Question: How can I translate to the relational model a weak entity related to another weak entity which is related to the strong one?
I want to translate this ER MODEL to the relational database structure. So, what I'm wondering is whether this is correct:
'''
BOOK_STORE(idBookStore, address);
SECTION(idBookStore, sectionNumber, surface)
WHERE idBookStore REFERS BOOK_STORE;
SHELL(shellNumber, sectionNumber, idBookStore)
WHERE sectionNumber
REFERS TO SECTION and
idBookStore REFERS TO BOOK_STORE.
'''
So my question is: is this correct?

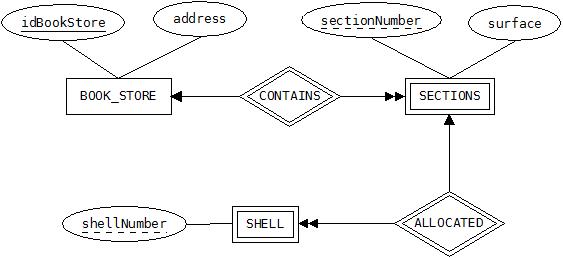
Answer: I would use this create table syntax to implement that ER diagram
'''
CREATE TABLE bookStore (
idBookstore integer,
address text,
PRIMARY KEY(idBookstore)
);
CREATE TABLE section (
idBookstore integer,
sectionNumber integer,
surface text,
FOREIGN KEY (idBookstore) REFERENCES bookStore.idBookStore,
PRIMARY KEY (idBookstore, sectionNumber)
);
CREATE TABLE shell (
idBookstore integer,
sectionNumber integer,
shellNumber integer,
FOREIGN KEY (idBookstore) REFERENCES bookStore.idBookStore,
FOREIGN KEY (sectionNumber) REFERENCES section.sectionNumber,
PRIMARY KEY (idBookstore, sectionNumber, shellNumber)
);
'''
The key point to think about here is what is the key that defines the weak entity. Then you can substitute the primary key of the related entity.
So in this case, 'section' has a primary key that's the tuple '(idBookstore,sectionNumber)'. We'll substitute that with 'X' for this argument.
The 'shell' is related to the section and is a weak entity, so it's key should be '(X, shellNumber)'. This is the same form as 'section'. And we can expand 'X' to get the correct foreign key '(idBookstore, sectionNumber, shellNumber)'.